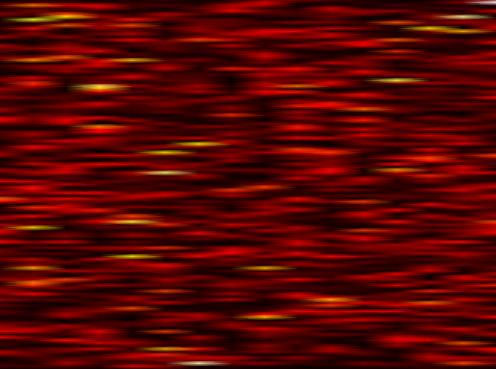
Label: WOLA